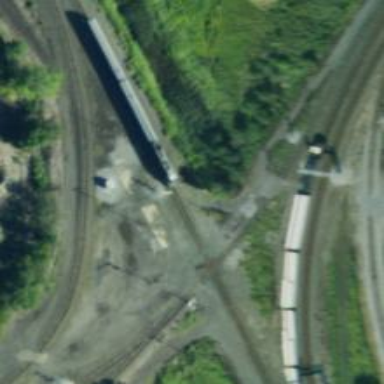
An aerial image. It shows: Railway area.